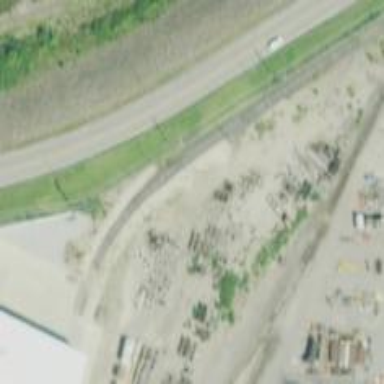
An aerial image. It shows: Disused railway yard.